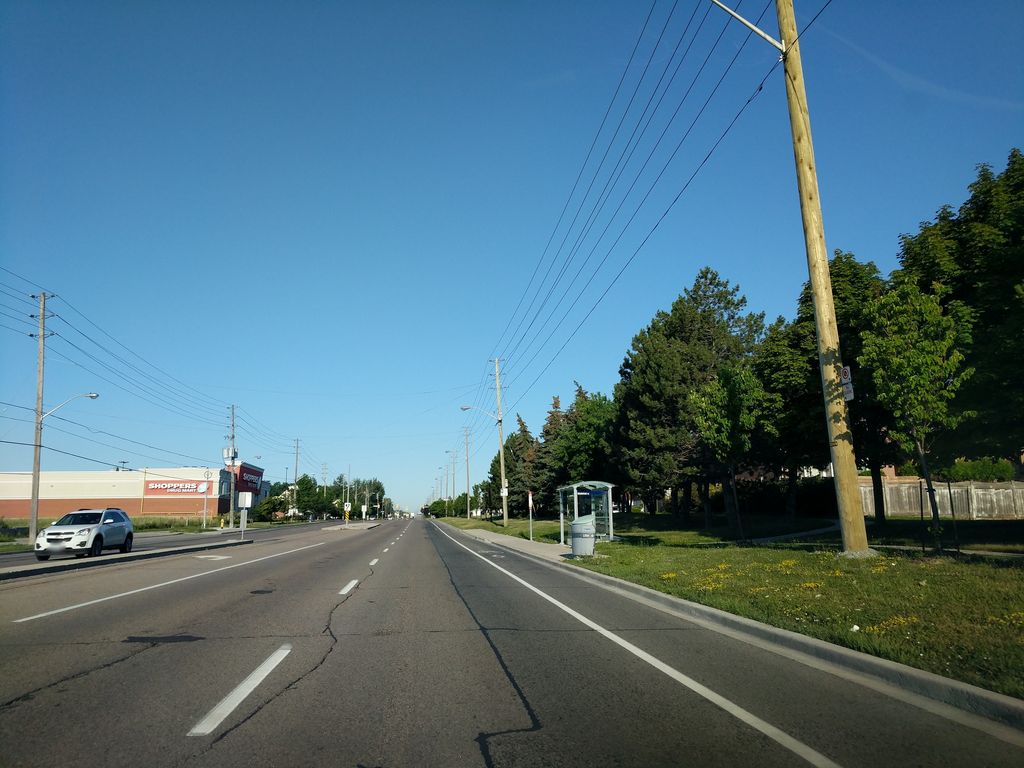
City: toronto